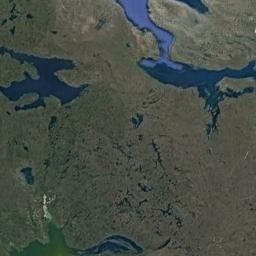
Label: wetland